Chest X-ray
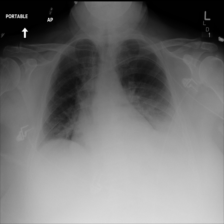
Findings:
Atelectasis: positive
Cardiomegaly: negative
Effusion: negative
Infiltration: negative
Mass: negative
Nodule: negative
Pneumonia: negative
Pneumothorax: negative
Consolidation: negative
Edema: negative
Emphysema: negative
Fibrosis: negative
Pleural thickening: negative
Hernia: negative